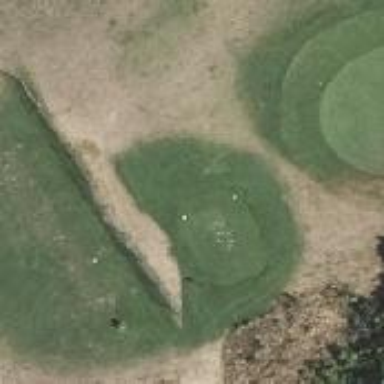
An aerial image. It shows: Golf tee.